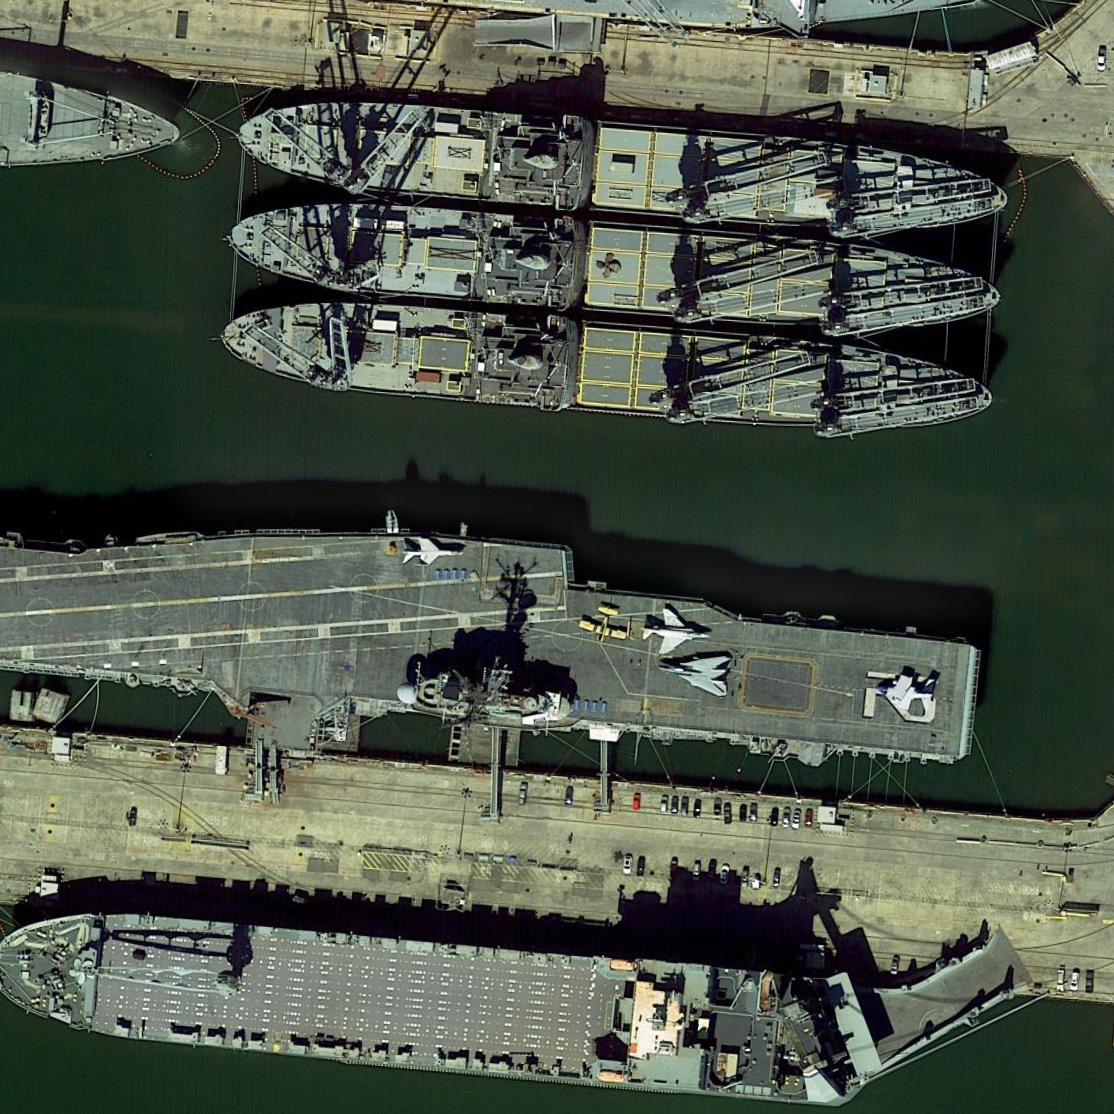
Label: aircraft_carrier